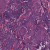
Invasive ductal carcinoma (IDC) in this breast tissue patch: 0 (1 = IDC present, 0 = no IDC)